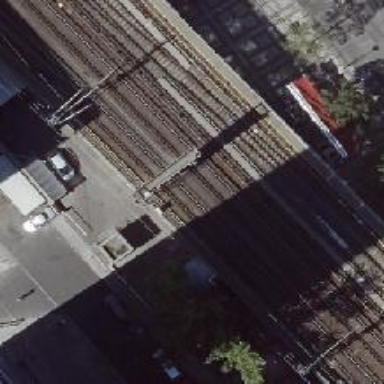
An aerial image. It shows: Railway signal.